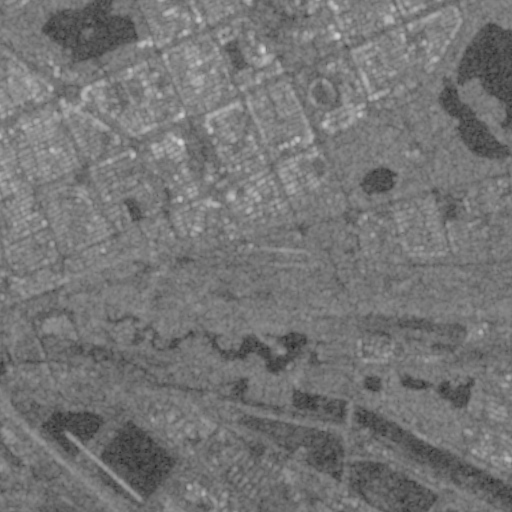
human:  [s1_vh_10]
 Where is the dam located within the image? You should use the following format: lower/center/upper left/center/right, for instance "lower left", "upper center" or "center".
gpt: The dam is located in the lower left of the image.
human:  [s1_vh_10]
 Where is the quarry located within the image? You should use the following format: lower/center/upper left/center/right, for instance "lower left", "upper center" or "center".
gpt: The quarry is located in the lower left of the image.
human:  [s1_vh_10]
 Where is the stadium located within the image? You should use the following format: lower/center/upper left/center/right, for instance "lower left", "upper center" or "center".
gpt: The stadium is located in the upper center of the image.
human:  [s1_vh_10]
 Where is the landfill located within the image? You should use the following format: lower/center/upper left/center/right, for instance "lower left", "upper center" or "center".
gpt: There is no landfill in the image.

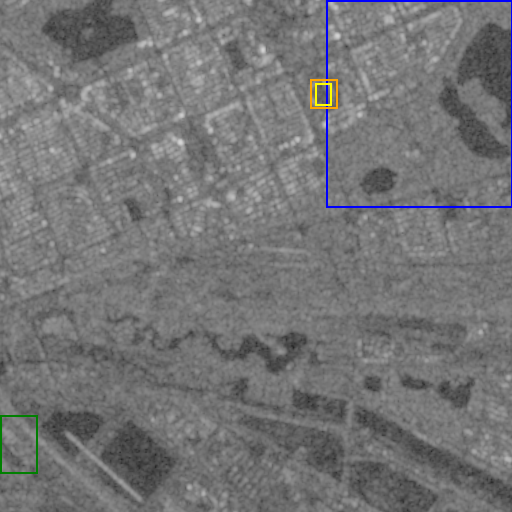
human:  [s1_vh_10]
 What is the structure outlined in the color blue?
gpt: The structure outlined in blue is a park.
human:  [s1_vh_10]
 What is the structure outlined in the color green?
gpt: The structure outlined in green is a quarry.
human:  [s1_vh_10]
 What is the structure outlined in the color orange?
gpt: The structure outlined in orange is a stadium.
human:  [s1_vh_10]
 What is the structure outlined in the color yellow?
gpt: The structure outlined in yellow is a track.
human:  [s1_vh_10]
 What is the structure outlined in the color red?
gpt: There is no red outline.